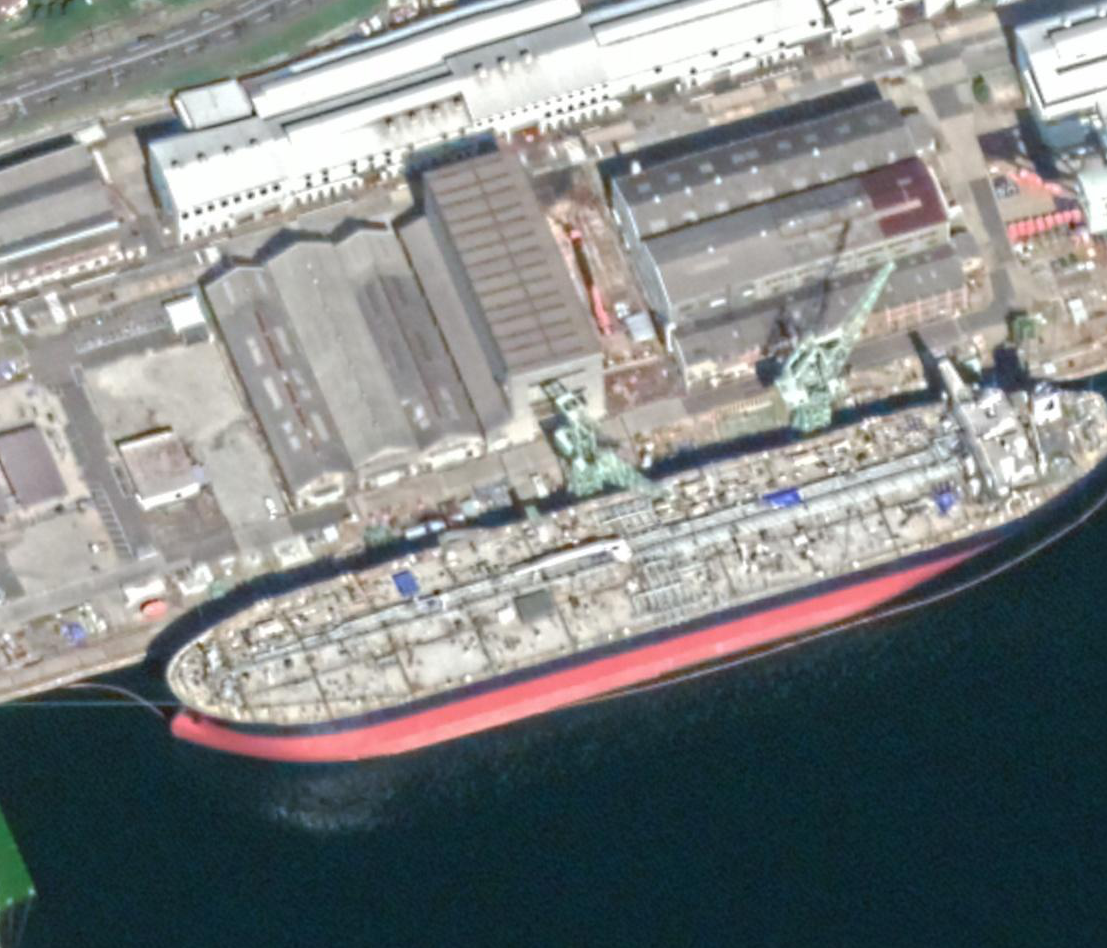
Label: Tank_ship